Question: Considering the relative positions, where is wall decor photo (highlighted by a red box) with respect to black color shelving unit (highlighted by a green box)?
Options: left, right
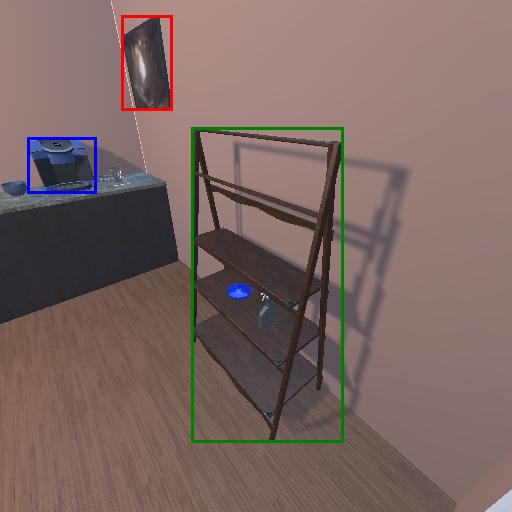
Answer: left